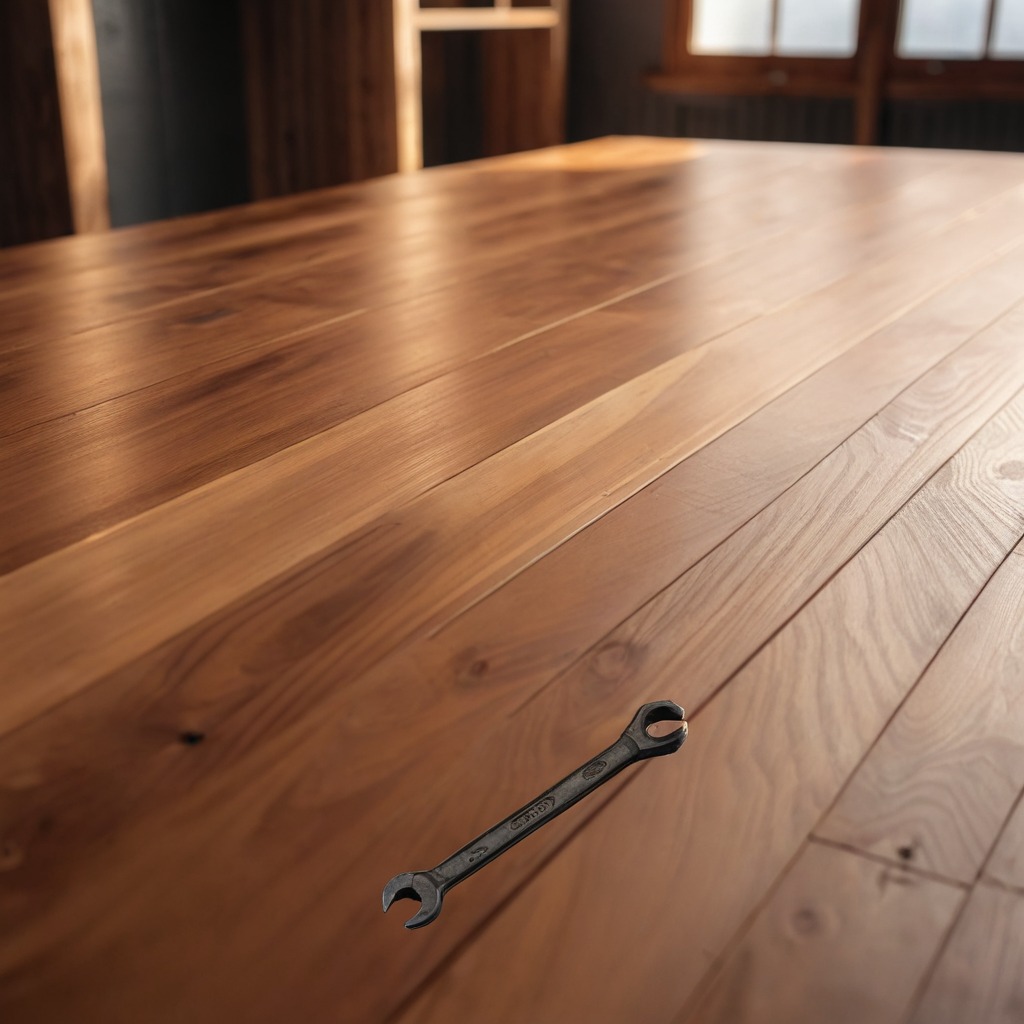
An wrench is lying on the wooden table in a carpentry studio.